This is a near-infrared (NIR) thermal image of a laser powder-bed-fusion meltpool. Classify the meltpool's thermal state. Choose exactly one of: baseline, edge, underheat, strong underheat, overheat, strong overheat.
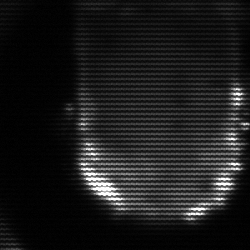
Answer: baseline